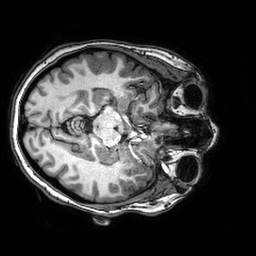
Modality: T1w
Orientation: axial
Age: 40
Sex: female
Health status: healthy